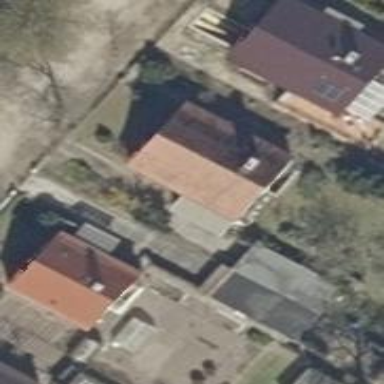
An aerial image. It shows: Gabled roofed house.